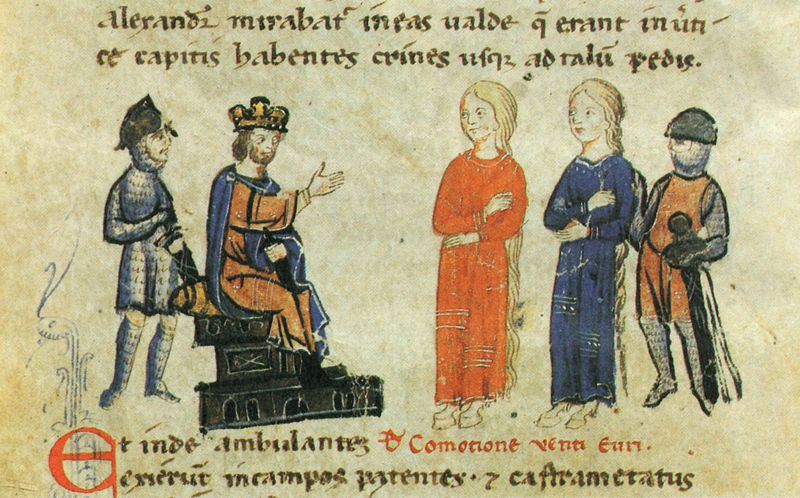
Titel: Alexanderroman
Institution: Leipzig, Stadtbibliothek
Schlagwörter: blau, weiß, frauen, mädchen, sitzen, frankreich, geste, grau, männer, rot, malerei, blond, gericht, bibel, lang, gewand, gold, haare, mantel, hübsch, krone, schrift, hof, kissen, könig, soldaten, thron, zopf, buch, jungfrau, illustration, schwert, text, soldat, helm, herrscher, ritter, rüstung, buchseite, pergament, schnörkel, mittelalter, zeilen, latein, buchmalerei, rotes kleid, alexander, schwerd, blaues kleid, perikopenbuch, nart, 13. jahrhundert, 12. jahrhundert, maelrei, rittertum, alexanderroman, thron sitzen, mädchenschrift